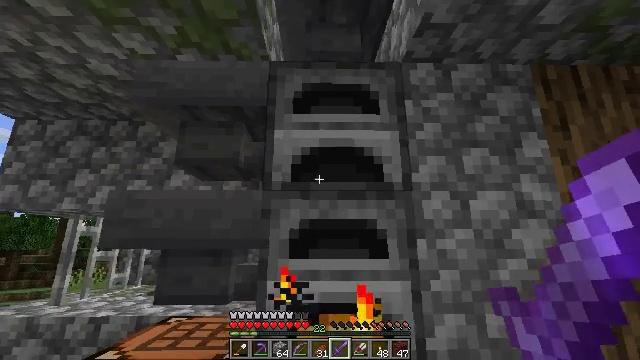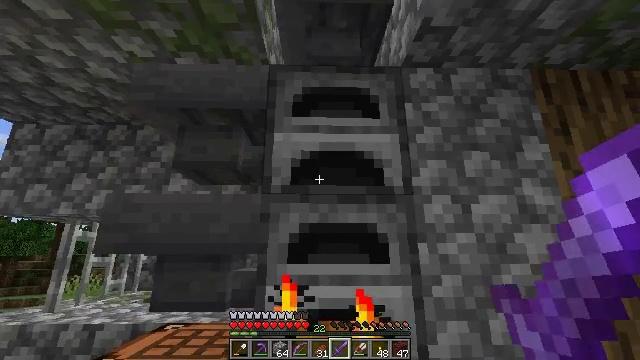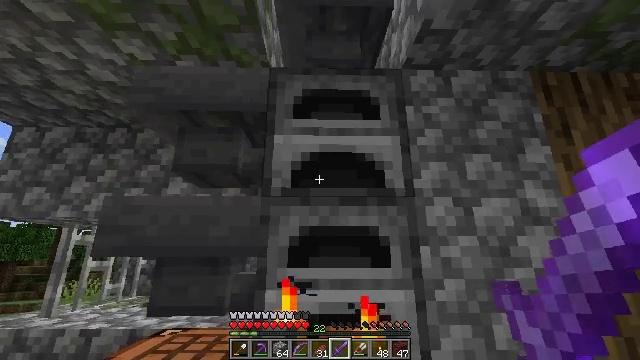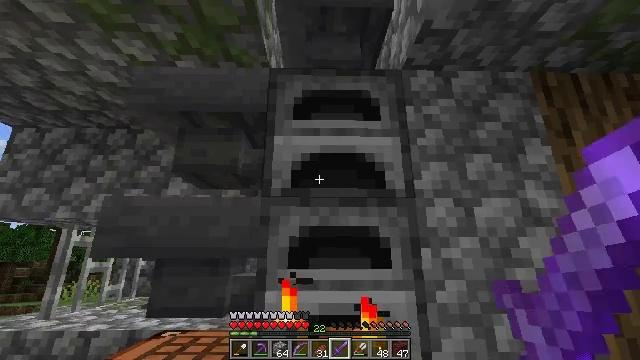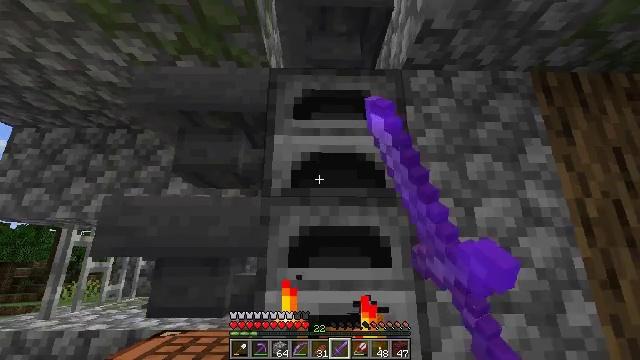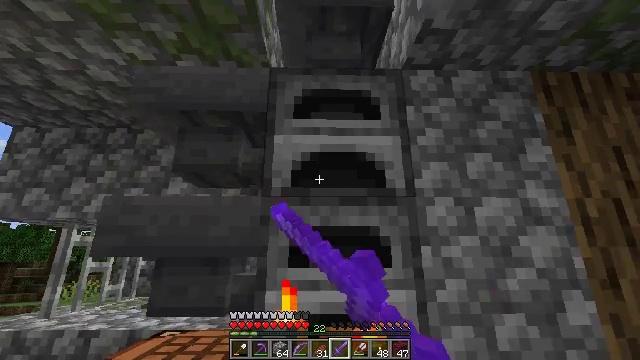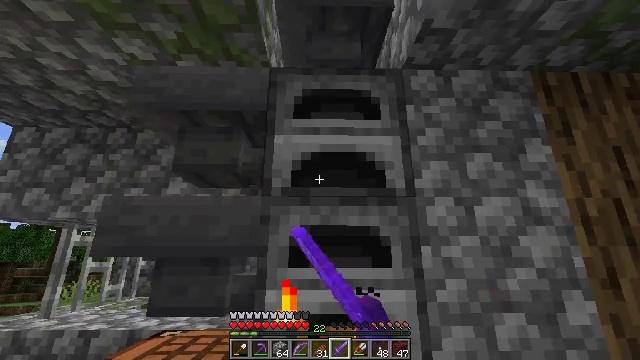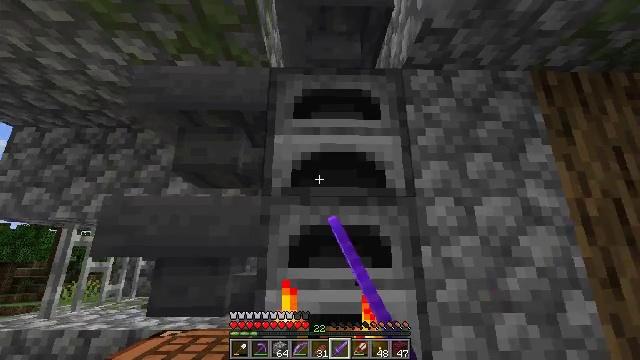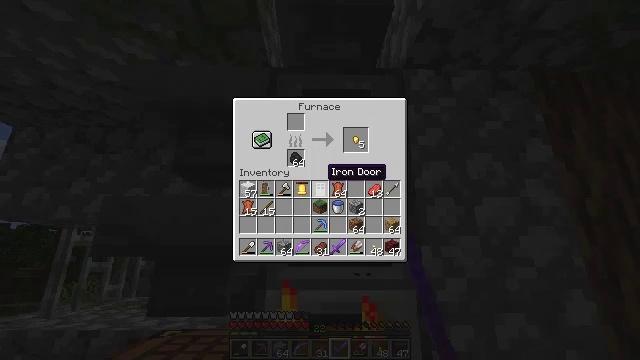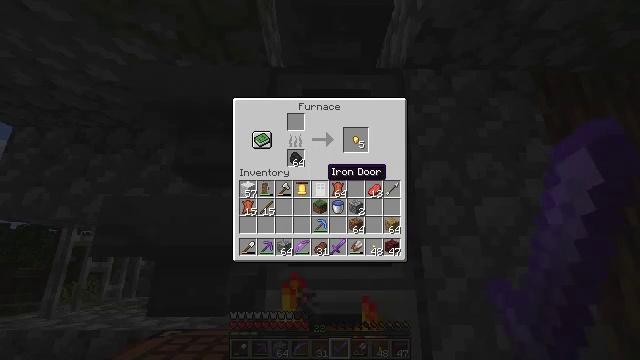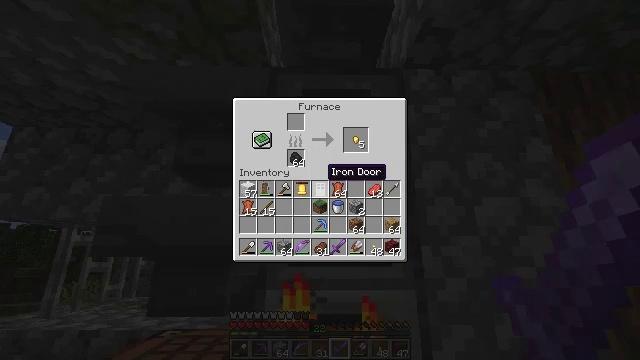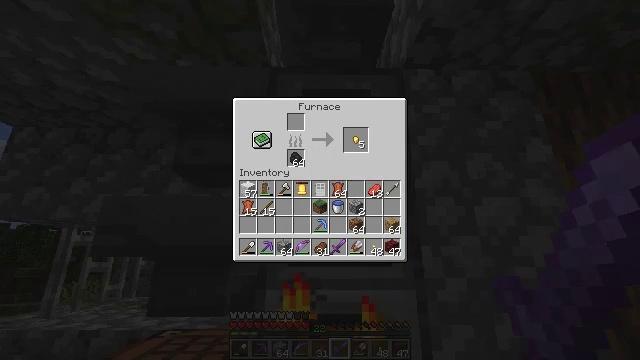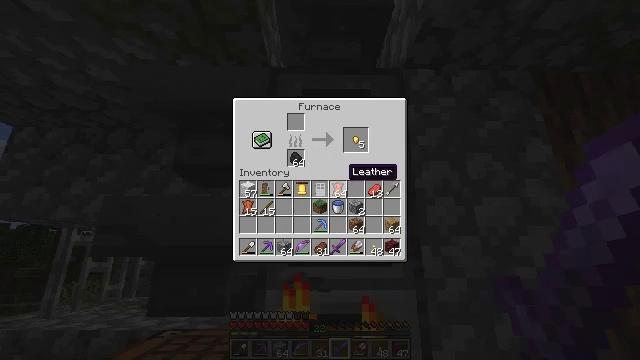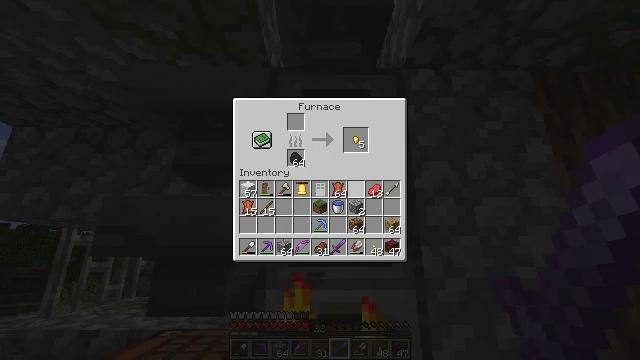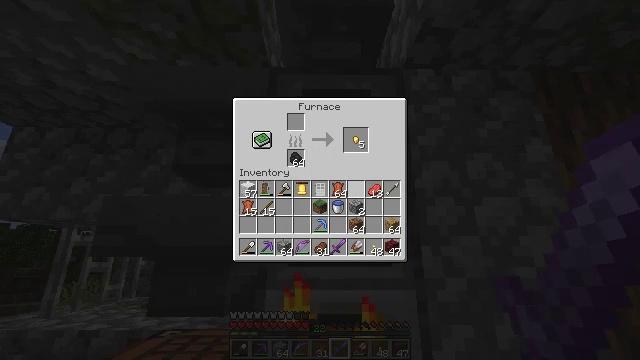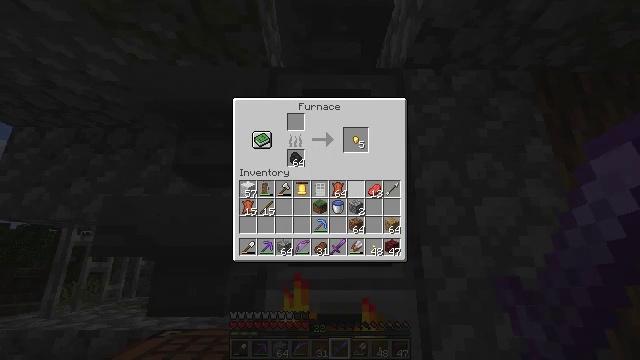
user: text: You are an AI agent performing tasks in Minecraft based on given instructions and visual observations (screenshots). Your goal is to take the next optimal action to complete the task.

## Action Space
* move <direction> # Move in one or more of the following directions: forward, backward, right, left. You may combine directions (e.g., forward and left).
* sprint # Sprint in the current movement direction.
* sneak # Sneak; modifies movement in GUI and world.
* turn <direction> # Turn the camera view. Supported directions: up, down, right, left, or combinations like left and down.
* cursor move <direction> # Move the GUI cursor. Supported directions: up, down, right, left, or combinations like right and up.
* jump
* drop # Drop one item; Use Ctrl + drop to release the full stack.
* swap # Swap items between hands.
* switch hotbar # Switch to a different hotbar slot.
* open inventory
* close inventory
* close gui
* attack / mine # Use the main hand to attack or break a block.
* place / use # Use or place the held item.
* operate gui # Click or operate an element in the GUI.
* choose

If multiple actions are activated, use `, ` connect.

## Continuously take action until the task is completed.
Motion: motion action
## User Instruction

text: craft item air
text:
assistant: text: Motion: turn up
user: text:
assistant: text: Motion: no_op
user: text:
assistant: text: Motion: use / place
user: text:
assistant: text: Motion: use / place
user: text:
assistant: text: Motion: use / place
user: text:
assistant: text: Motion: no_op
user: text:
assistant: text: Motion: no_op
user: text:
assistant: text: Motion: no_op
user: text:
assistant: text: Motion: no_op
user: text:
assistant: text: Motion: no_op
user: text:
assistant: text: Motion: sneak
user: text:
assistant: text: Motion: sneak, turn right
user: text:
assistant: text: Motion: sneak, turn right
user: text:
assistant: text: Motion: sneak
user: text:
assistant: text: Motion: sneak
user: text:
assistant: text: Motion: sneak
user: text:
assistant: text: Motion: sneak
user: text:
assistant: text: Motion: sneak
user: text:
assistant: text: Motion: sneak
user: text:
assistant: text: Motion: sneak
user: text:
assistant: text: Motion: sneak
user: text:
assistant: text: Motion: sneak
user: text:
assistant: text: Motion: sneak
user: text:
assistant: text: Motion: sneak, use / place
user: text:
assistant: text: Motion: sneak, use / place
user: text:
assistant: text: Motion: sneak, use / place
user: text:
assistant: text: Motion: sneak
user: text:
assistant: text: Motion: sneak
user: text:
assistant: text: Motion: sneak
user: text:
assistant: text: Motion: sneak